Question: In Winforms, I want to display a ContextMenuStrip when the user right-clicks on a ToolStripMenuItem.
For example (see the image below), in Firefox there is Bookmarks menu and when we right-click on one of the bookmarks, a context menu item will be displayed.
How could we do it in Windows Form application?
I know we could associate a ContextMenuStrip to a Control (e.g. a Form), but the problem is that ToolStripMenuItem is not a Control.

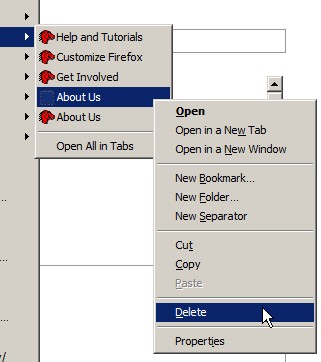
Answer: Create a custom ContextMenuStrip and show it while handling the MouseUp event on a ToolStripItem, so basically something like that:
'''
toolStripLabel1.MouseUp += new System.Windows.Forms.MouseEventHandler(toolStripLabel1_MouseUp);
private void toolStripLabel1_MouseUp(object sender, MouseEventArgs e)
{
if (e.Button == MouseButtons.Right)
{
contextMenuStrip1.Show(Cursor.Position);
}
}
'''
You can then display different context menus based on the menu item user clicked.
Regarding your comment, if you don't like the menu items to disapear when you show context menu, you can iterate through all the tool strip menu items and set 'AutoClose' property to 'false' (and then back to 'true' after showing the context menu):
'''
private void toolStripLabel1_MouseUp(object sender, MouseEventArgs e)
{
if (e.Button == MouseButtons.Right)
{
AutoCloseDropDowns(menuStrip1.Items, false);
contextMenuStrip1.Show(Cursor.Position);
AutoCloseDropDowns(menuStrip1.Items, true);
}
}
private void AutoCloseDropDowns(ToolStripItemCollection items, bool autoClose)
{
if (items != null)
{
foreach (var item in items)
{
var ts = item as ToolStripDropDownItem;
if (ts != null)
{
ts.DropDown.AutoClose = autoClose;
AutoCloseDropDowns(ts.DropDownItems, autoClose);
}
}
}
}
'''